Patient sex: F
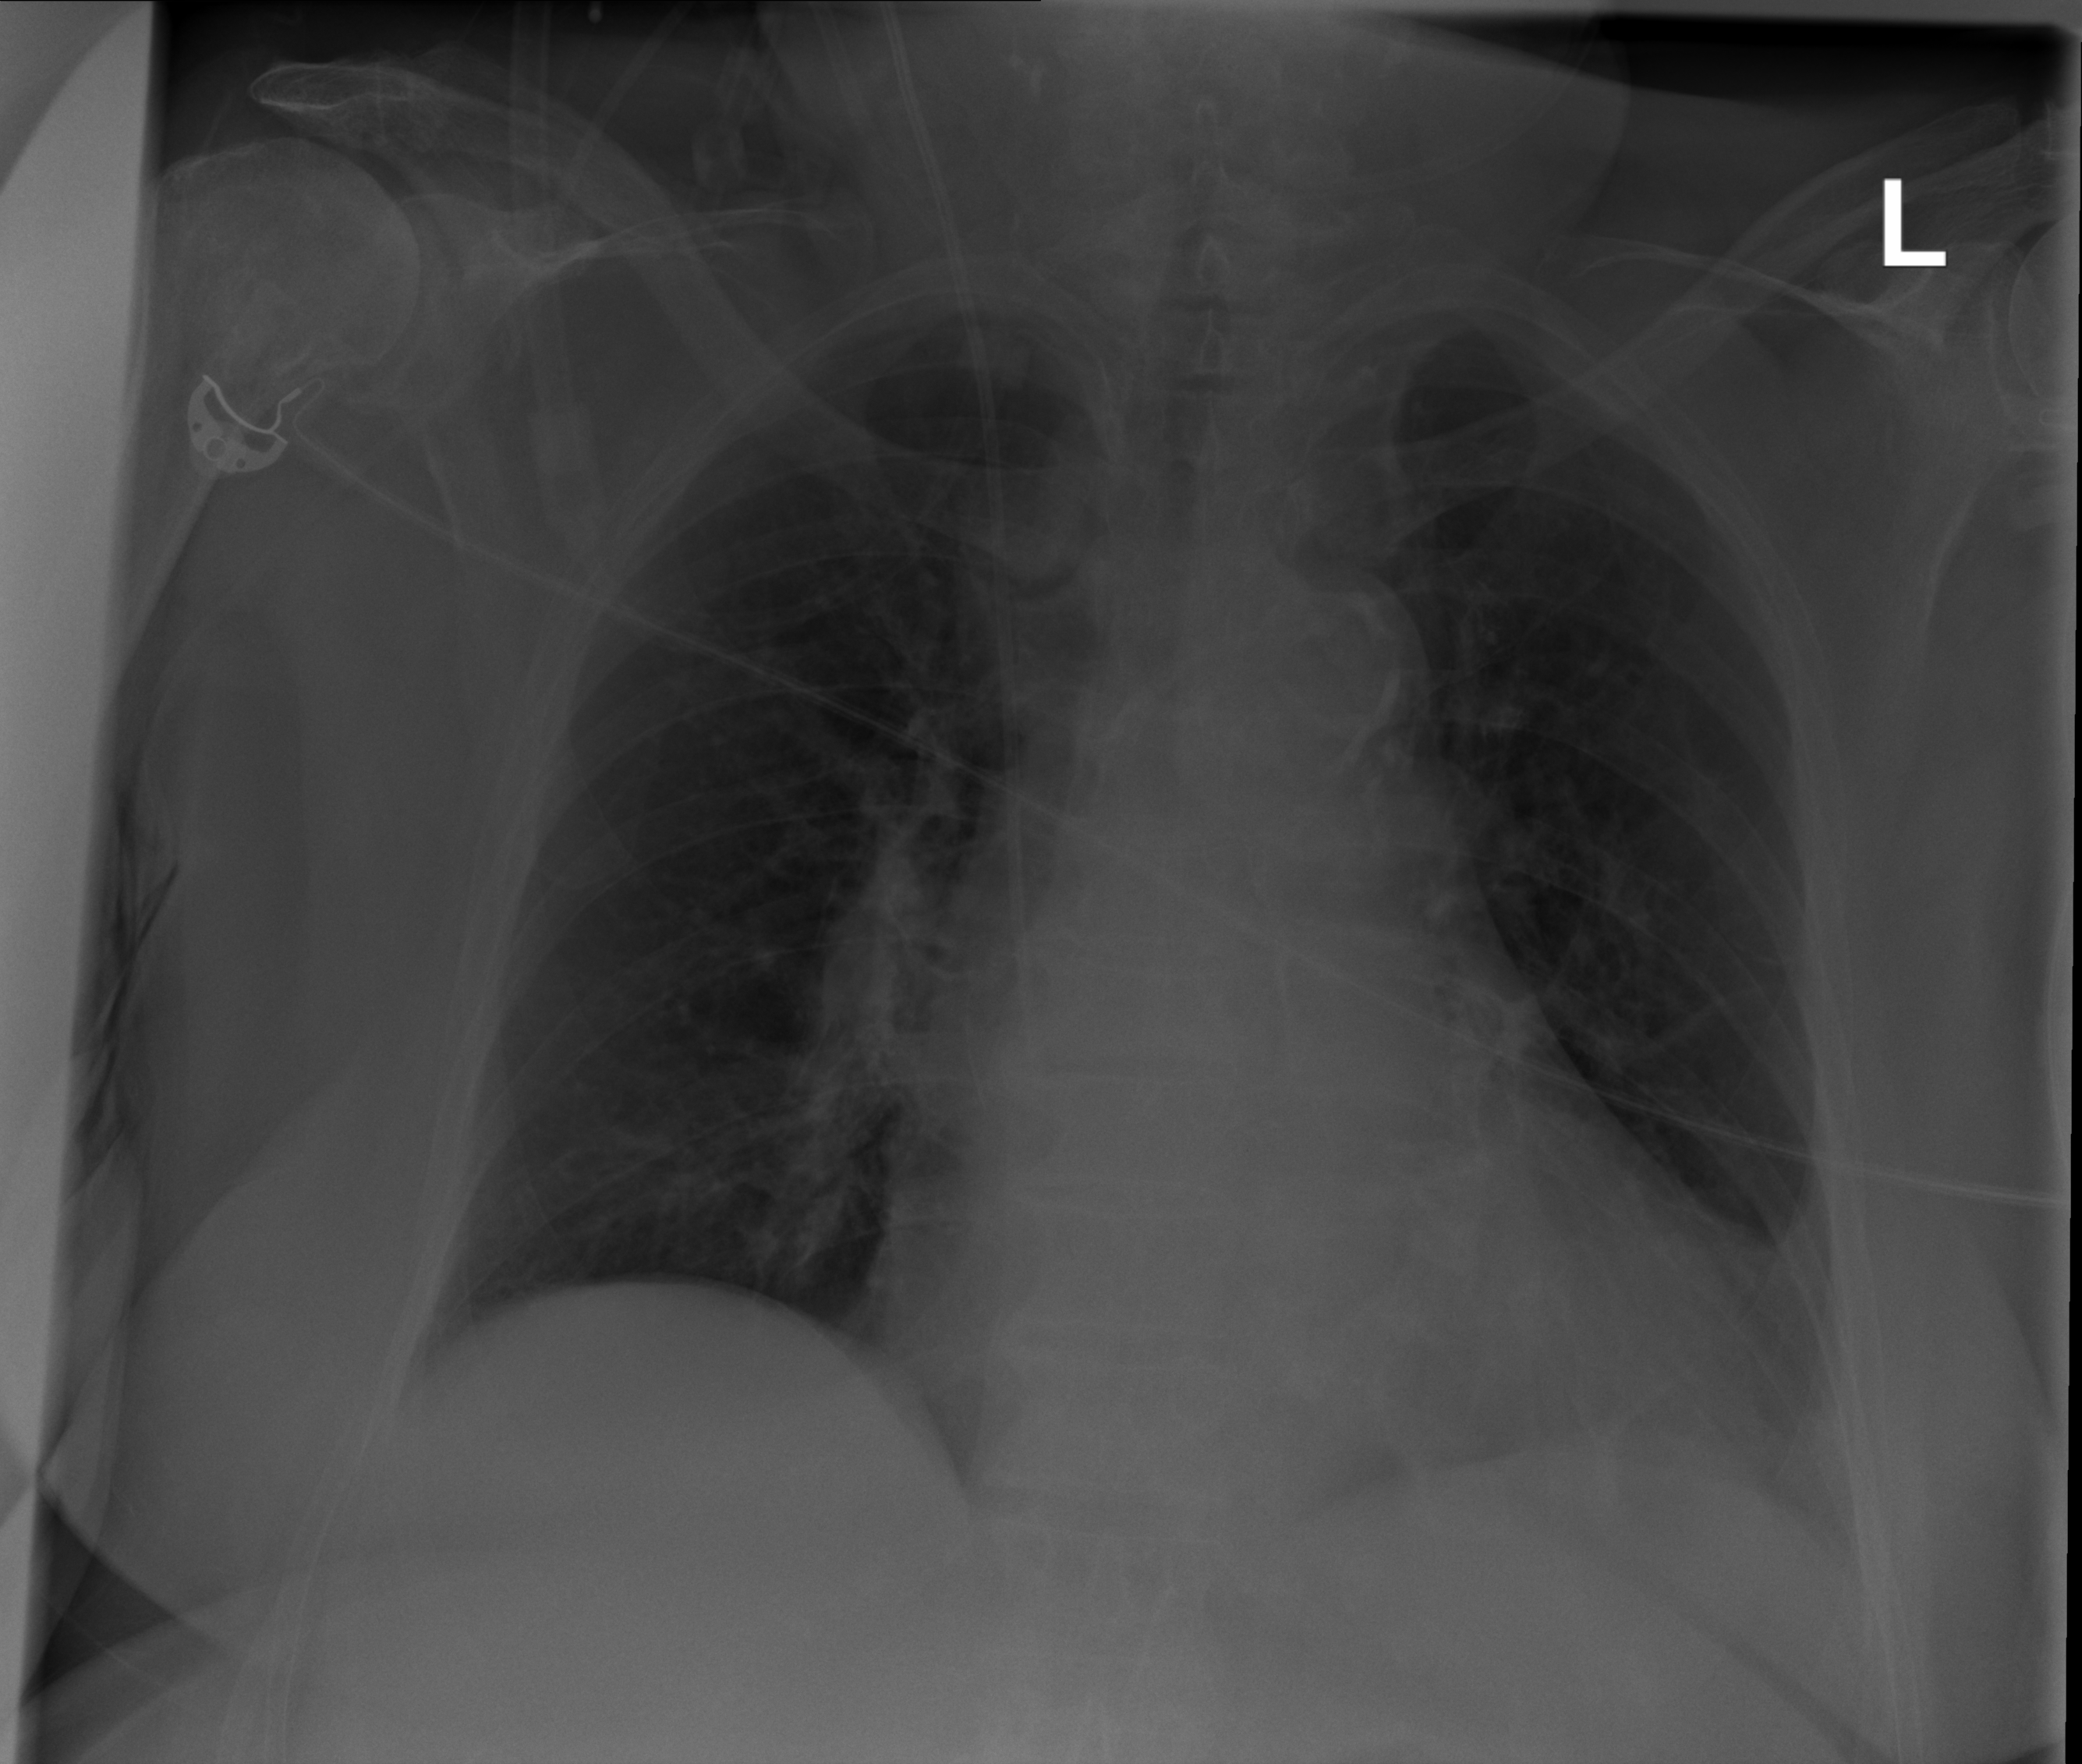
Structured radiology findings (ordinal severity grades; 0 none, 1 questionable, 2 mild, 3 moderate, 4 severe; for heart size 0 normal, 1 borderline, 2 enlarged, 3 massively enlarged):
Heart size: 1
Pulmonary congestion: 0
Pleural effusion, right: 0
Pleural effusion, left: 2
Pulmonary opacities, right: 0
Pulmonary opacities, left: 0
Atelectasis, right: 0
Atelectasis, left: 0